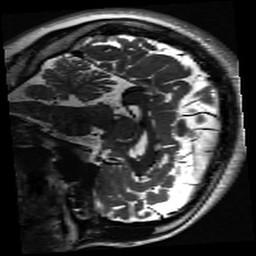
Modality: inplaneT2
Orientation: sagittal